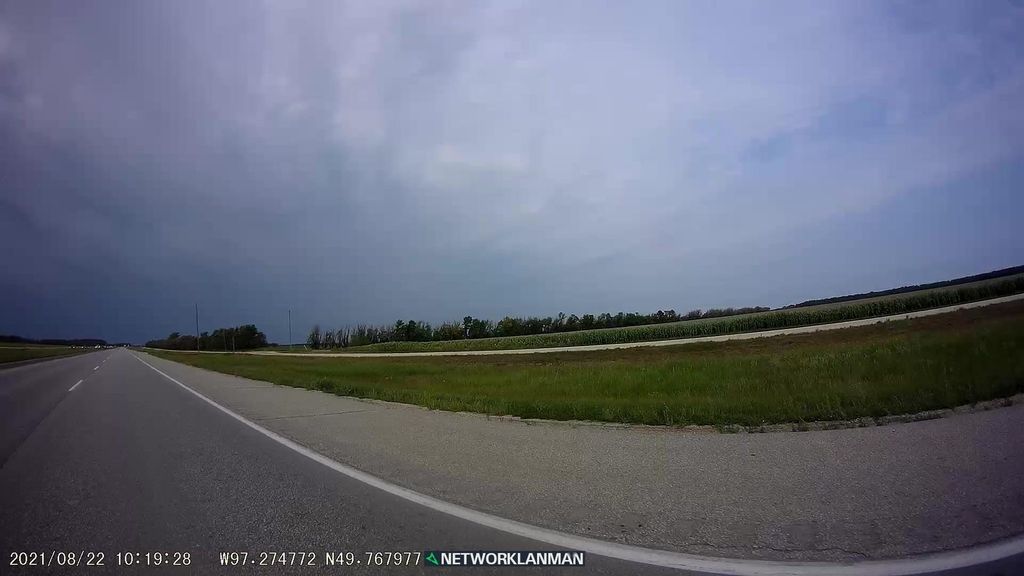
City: winnipeg